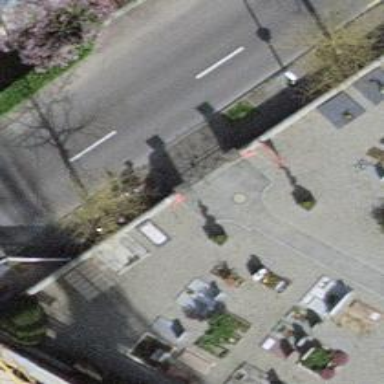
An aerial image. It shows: Entrance with barrier.